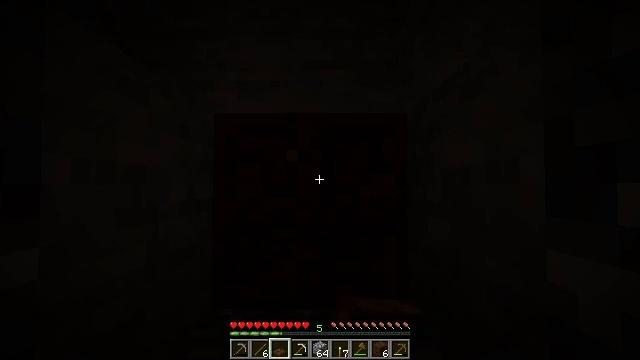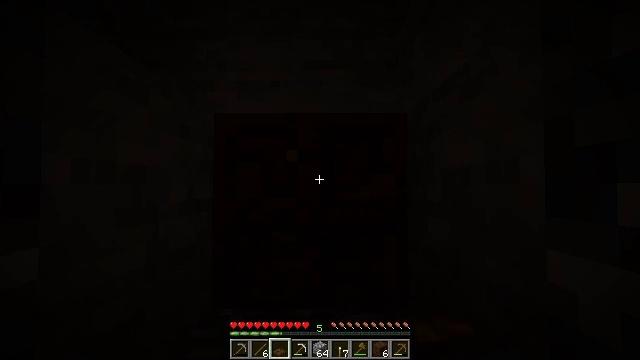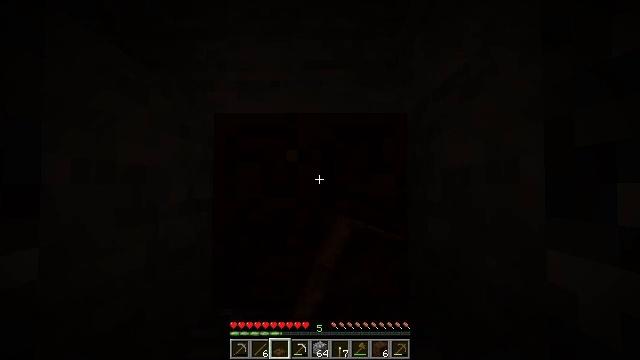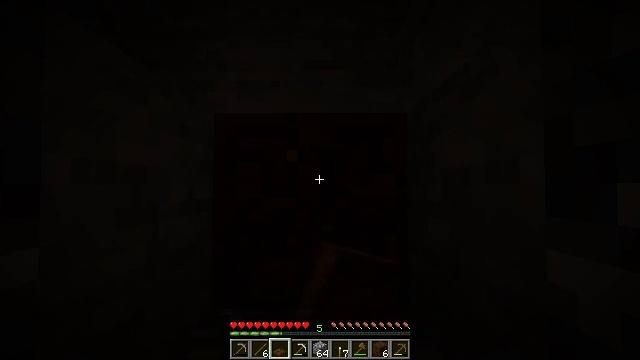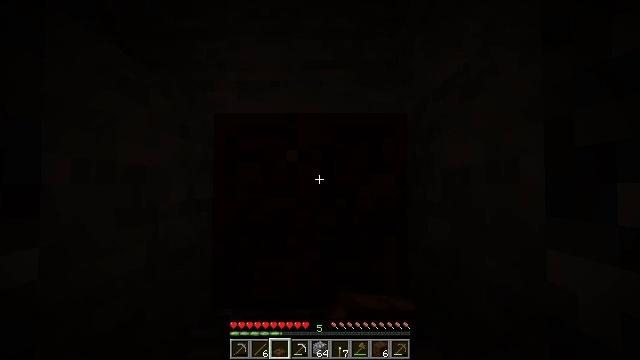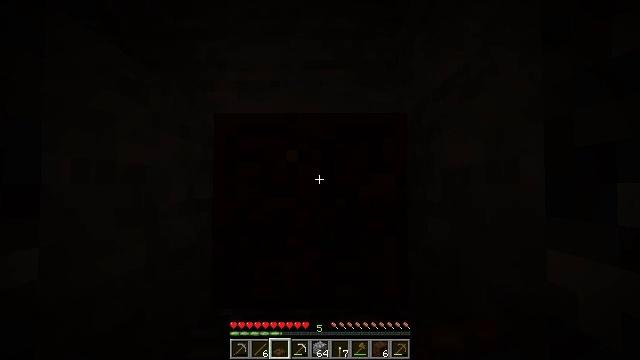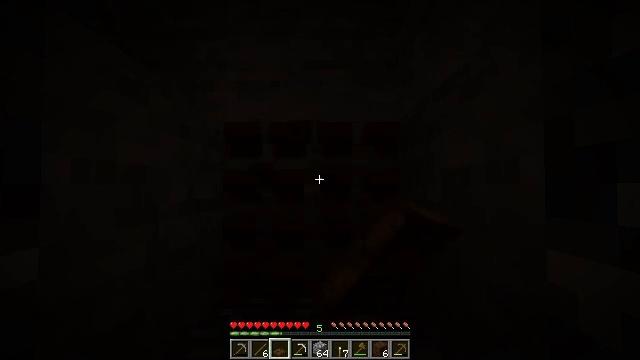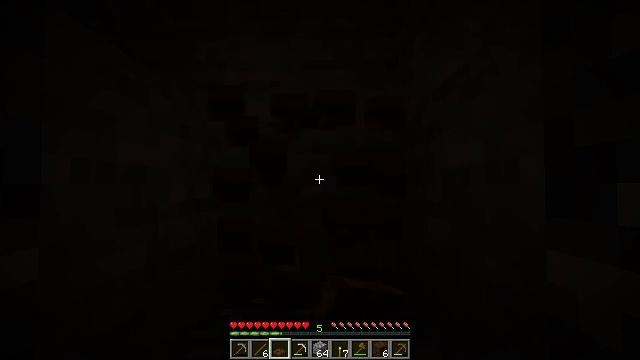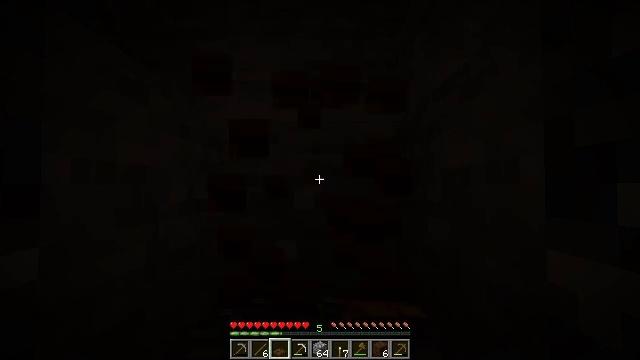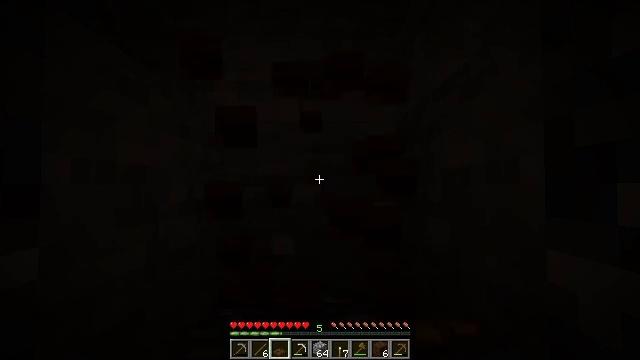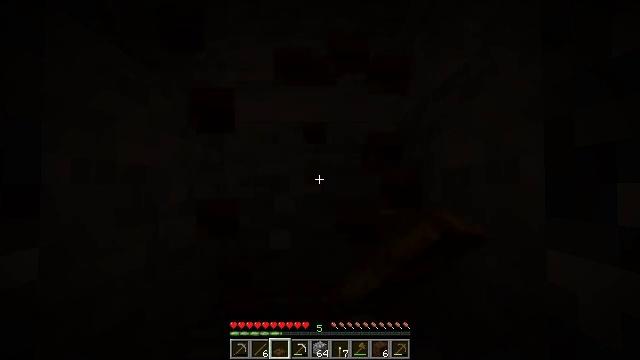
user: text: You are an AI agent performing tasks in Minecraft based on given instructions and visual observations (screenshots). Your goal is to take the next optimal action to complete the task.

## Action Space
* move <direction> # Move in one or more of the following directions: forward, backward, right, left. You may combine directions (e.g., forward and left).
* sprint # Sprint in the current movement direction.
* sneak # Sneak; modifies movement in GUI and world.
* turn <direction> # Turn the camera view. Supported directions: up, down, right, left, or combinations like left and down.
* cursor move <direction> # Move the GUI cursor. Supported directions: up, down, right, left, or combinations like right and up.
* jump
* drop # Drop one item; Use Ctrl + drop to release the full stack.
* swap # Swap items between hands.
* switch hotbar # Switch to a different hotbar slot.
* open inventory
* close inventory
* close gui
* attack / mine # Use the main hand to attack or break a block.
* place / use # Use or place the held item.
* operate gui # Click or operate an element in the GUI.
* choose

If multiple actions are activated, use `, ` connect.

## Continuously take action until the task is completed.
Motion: motion action
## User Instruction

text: Retrieve the dark oak trapdoor into your inventory.
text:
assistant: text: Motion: attack / mine
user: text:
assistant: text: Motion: attack / mine
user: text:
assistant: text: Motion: attack / mine
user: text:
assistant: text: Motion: attack / mine
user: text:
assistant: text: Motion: attack / mine
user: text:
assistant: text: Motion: attack / mine
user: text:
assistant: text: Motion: attack / mine
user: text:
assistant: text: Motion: attack / mine
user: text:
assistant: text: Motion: attack / mine
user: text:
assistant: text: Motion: attack / mine
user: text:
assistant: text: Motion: attack / mine